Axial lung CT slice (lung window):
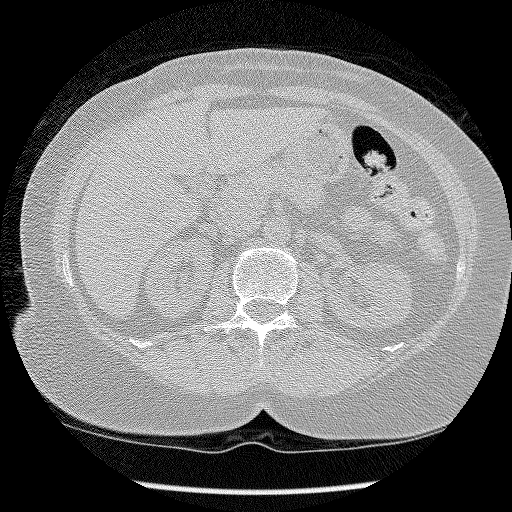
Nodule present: no